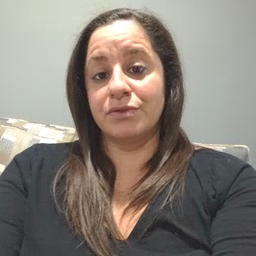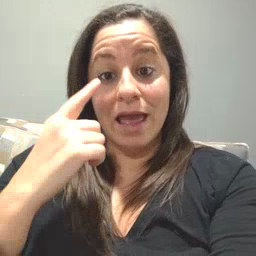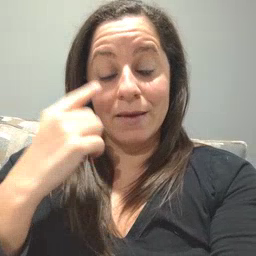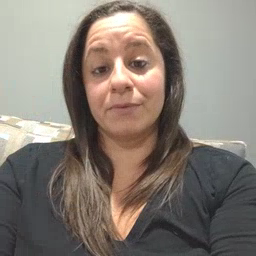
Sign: eye